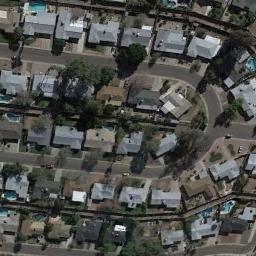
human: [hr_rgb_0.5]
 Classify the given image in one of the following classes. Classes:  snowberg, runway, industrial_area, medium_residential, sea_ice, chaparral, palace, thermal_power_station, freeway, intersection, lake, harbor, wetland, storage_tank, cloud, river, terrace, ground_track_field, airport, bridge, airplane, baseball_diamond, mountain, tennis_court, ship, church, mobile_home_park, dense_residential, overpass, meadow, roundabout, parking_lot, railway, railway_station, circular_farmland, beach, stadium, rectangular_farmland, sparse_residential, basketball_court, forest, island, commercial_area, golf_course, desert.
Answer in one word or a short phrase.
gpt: dense_residential